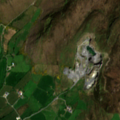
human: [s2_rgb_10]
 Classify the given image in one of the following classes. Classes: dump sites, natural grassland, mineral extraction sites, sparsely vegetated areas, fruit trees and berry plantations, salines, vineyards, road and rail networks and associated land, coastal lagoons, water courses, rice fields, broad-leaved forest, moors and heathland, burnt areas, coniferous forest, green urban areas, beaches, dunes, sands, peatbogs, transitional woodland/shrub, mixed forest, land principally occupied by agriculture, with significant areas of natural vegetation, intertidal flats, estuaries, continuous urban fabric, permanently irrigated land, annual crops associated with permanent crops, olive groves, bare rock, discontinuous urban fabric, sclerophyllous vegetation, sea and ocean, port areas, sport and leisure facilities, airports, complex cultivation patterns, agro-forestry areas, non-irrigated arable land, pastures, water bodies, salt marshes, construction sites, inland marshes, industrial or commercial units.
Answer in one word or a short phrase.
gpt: pastures, land principally occupied by agriculture, with significant areas of natural vegetation, moors and heathland, peatbogs